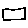
Label: square